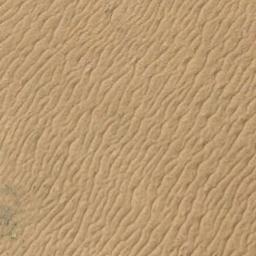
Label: desert